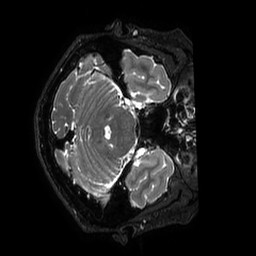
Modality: T2w
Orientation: axial
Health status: ill
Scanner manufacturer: philips
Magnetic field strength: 3 T
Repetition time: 2.5 s
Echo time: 0.331 s